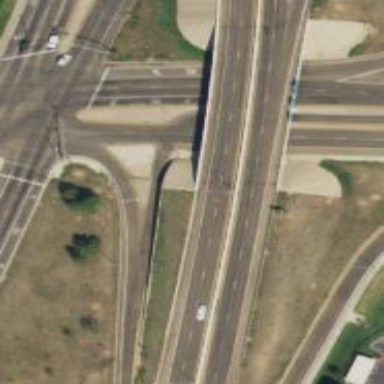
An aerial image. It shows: Secondary link road.